Brain MRI, t2w sequence, axial 2D slice.
Patient: age 32, sex F, weight 95 kg, height 1.95 m
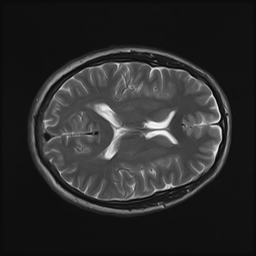